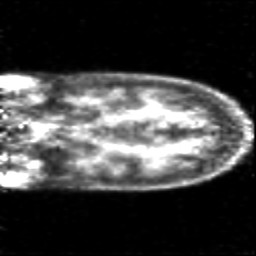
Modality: PET
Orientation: coronal
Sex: female
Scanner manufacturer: siemens